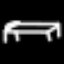
Label: bed